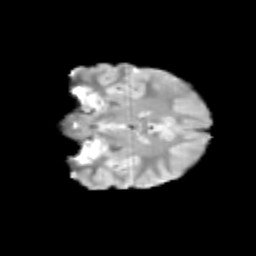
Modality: T2w
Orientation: coronal
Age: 13
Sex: female
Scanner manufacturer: siemens
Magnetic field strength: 3 T
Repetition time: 3.8 s
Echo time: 0.07 s